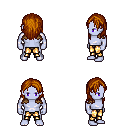
a pixel art fantasy rpg character, male body template, dark elf, purple skin, leather shoulder armor, gold greaves, brunette long hairstyle, four views (front, back, left, right), 2x2 character sprite sheet, small pixel art, hard edges, no anti-aliasing